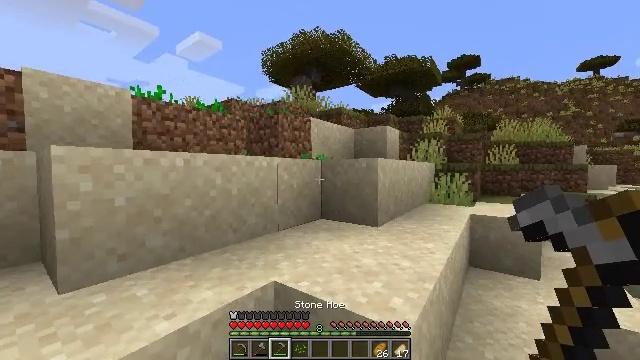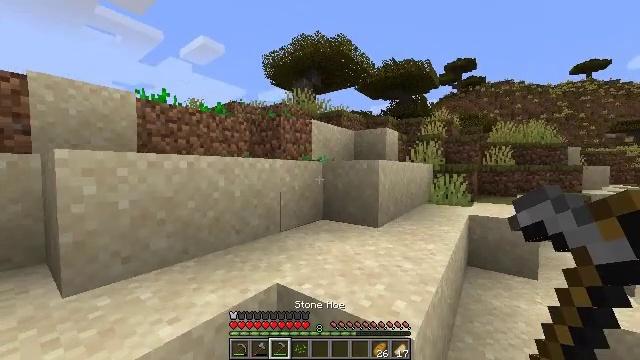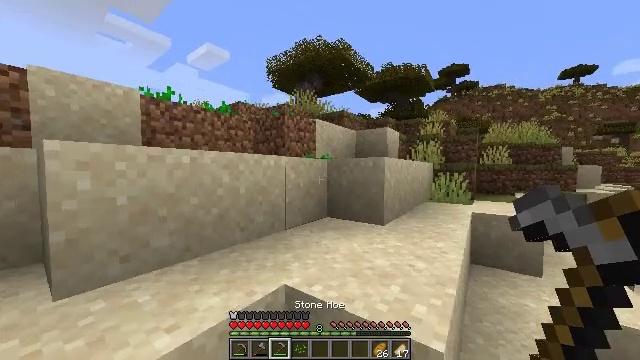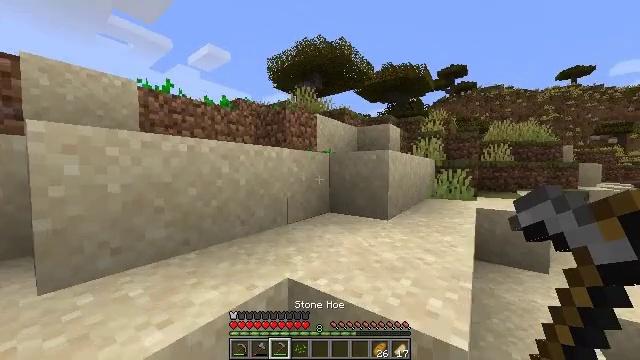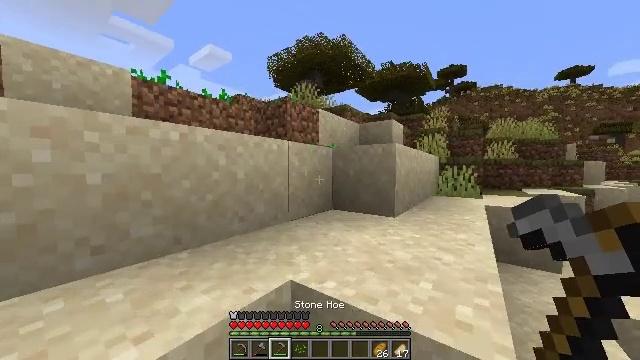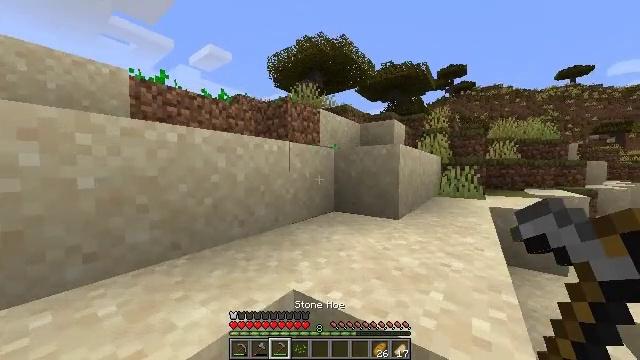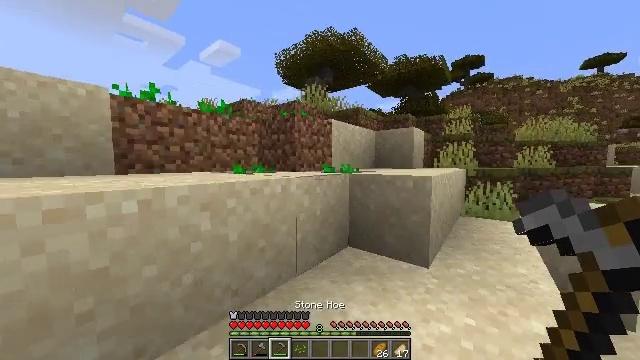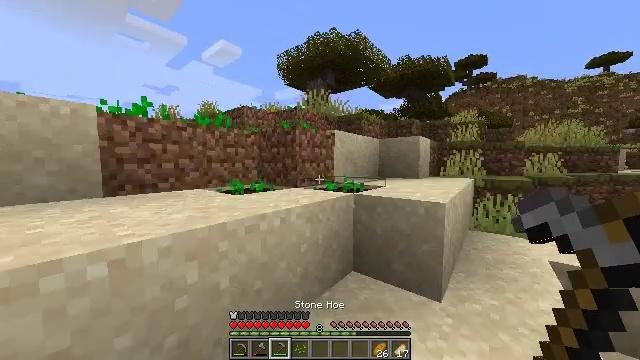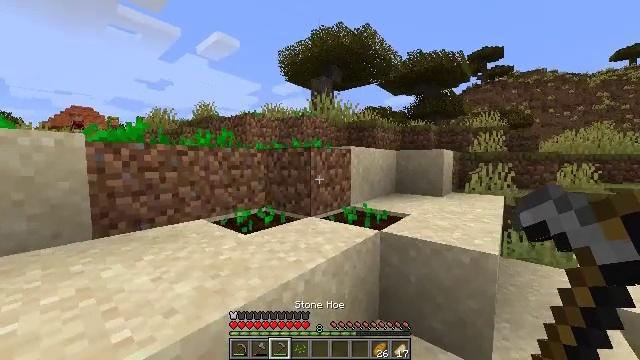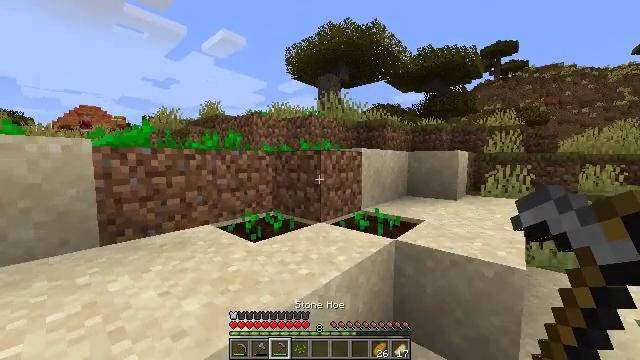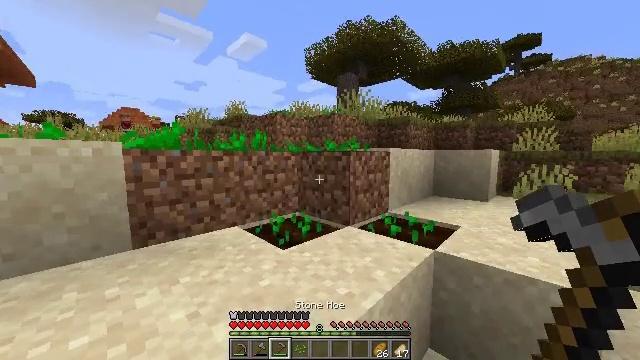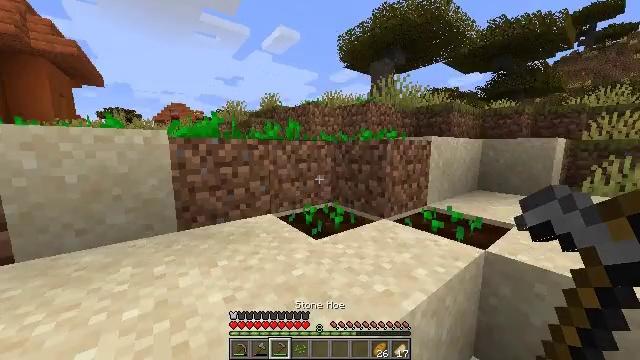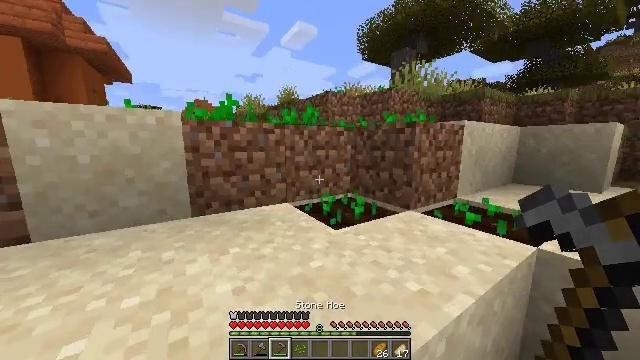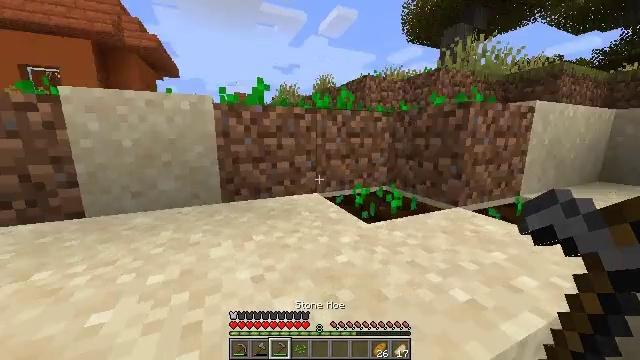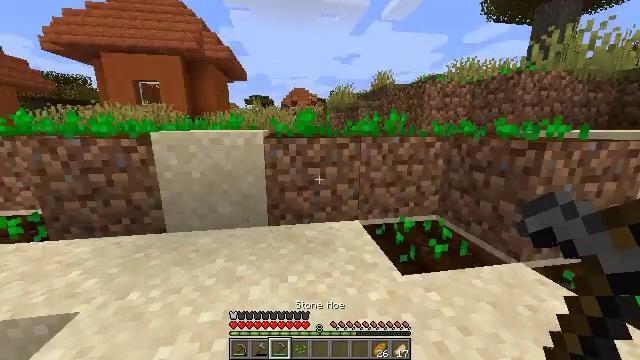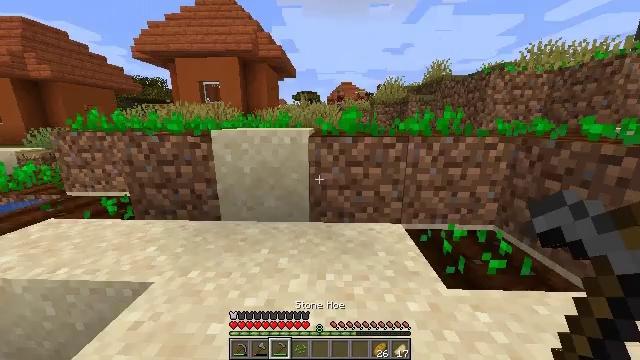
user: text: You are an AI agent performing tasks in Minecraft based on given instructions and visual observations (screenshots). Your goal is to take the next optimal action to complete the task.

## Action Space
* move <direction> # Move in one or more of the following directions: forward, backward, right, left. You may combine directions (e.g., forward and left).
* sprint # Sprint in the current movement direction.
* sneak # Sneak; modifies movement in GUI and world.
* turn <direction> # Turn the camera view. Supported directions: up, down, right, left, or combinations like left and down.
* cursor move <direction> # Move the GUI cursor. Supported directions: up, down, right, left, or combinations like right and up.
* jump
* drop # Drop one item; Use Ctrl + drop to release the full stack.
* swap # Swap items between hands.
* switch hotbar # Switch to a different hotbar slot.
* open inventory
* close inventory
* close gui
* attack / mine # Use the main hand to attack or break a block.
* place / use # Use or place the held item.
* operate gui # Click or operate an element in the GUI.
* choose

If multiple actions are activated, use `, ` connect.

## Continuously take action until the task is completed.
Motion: motion action
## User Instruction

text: Gather hay blocks from the farm.
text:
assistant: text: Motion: move forward, sprint
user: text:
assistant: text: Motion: move forward, sprint
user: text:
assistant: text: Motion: move forward, sprint
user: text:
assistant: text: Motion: move forward, sprint
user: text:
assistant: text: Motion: move forward, sprint, jump
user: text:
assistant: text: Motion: move forward, sprint, turn left and down, jump
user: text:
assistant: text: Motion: move forward, sprint, jump
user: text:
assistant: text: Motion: move forward, sprint, jump
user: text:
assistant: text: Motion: move forward, sprint, turn left, jump
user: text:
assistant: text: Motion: move forward, sprint, turn left and down
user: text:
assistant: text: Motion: move forward, sprint, turn left and down
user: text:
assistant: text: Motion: move forward, sprint, turn left and down
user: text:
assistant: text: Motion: move forward, sprint, turn left and down, jump
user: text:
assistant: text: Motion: move forward, sprint, turn left and down, jump
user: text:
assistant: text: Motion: move forward, sprint, turn left and down, jump
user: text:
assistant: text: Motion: move forward and move left, sprint, turn left, jump
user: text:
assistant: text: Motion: move forward and move left, sprint, jump
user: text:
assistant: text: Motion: move forward and move left, sprint
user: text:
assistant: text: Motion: move forward and move left, sprint
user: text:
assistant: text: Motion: move forward, sprint
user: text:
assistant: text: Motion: move forward, sprint
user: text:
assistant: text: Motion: move forward, sprint, turn left
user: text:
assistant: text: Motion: move forward, sprint, turn left
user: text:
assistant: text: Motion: move forward, sprint
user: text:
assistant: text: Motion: move forward, sprint, turn down, jump
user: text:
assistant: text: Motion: move forward, sprint, turn right and down, jump
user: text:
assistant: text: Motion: move forward, sprint, turn right and down, jump
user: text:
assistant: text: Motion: move forward, turn right and down
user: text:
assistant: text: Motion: turn right and down
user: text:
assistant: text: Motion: no_op